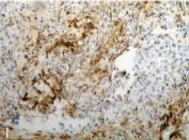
Histopathological and immunohistochemical examination images for the surgical specimen. A-K, Specimen after the first surgery. I, SMA, x10.
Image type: pathology (immunostaining)